Current action and preconditions to check: trajectory_clear

Your task: For each precondition in the list above, predict whether it will hold at this action.

Consider the current scene as observed from the mobile robot's camera, and analyze the predicted future states of all dynamic agents (e.g., people, animals, vehicles, or any moving entities) within the NEXT SECOND.

IMPORTANT: Only answer "very likely" if you are absolutely certain—based on strong, clear evidence—that a dynamic agent will violate the precondition in the predicted future state. Do NOT answer "very likely" for unlikely, ambiguous, or low-probability risks.

Ask yourself for each precondition: Is there a high probability, with clear and convincing evidence, that the predicted future states of any dynamic agent will interfere with the predicted future state of the currently executing action within the NEXT SECOND, causing that precondition to fail?

Assess the risk level based on these predictions. Use "likely" or "very likely" if motions create a clear risk of interference.

Use "neutral" or "improbable" if agents are nearby but their predicted paths are clearly diverging or non-conflicting.

Failure Risk Categories: "very improbable", "improbable", "neutral", "likely", "very likely"

Answer Format: Output ONLY the probability_of_failure value from these categories: "very improbable", "improbable", "neutral", "likely", "very likely"

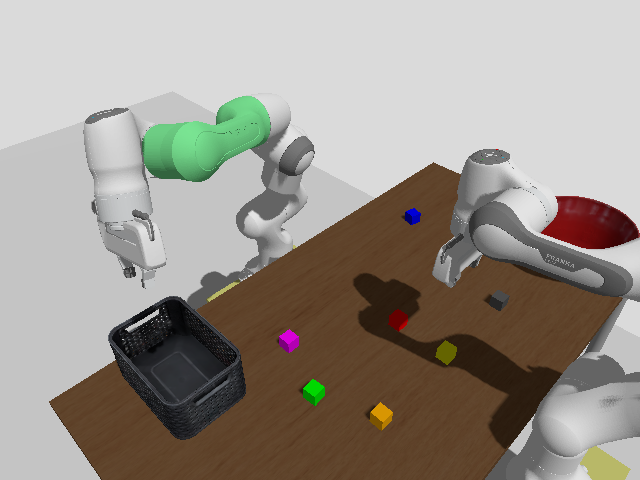

Answer: very improbable